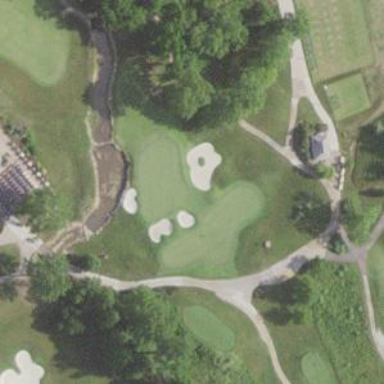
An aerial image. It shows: Picturesque green golfing area with grass land use.